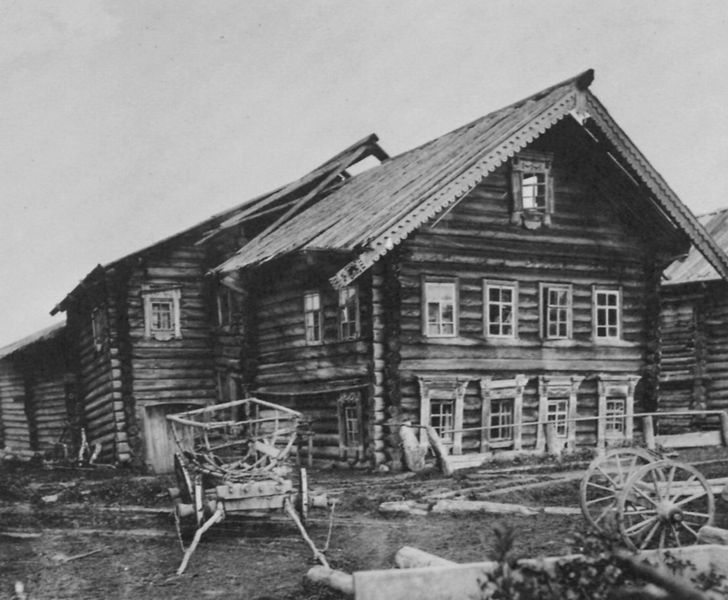
Titel: Bauernhäuser im hohen Norden: ein Dorf unweit des Onega-Sees
Künstler: Russischer Photograph
Standort: Helsinki
Institution: Suomen Kansallismuseo
Schlagwörter: baum, himmel, weiß, fenster, grau, holz, schwarz, stroh, dach, haus, rasen, alt, hütte, karren, räder, dorf, dächer, giebel, monochrom, alm, hof, kutsche, platz, rad, wagen, wagenrad, foto, fotografie, photographie, verfall, scheune, schwarz weiss, kunst, photo, kaputt, holzhaus, holzbalken, blockhaus, heuwagen, leiterwagen, schwarzwald, blockhütte, amisch, romanmtik, umgebindehaus